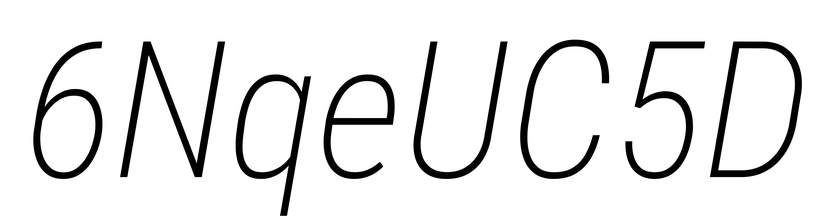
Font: Roboto-Italic_Condensed_ExtraLight_Italic